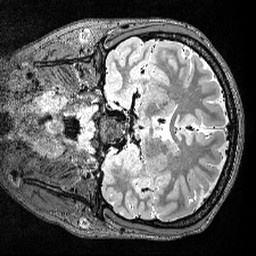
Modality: T2w
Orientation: coronal
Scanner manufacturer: siemens
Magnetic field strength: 3 T
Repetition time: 3.2 s
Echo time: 0.566 s